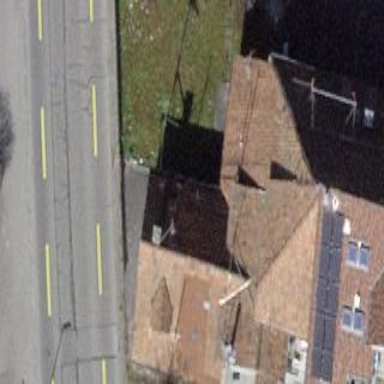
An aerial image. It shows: Terrace building.